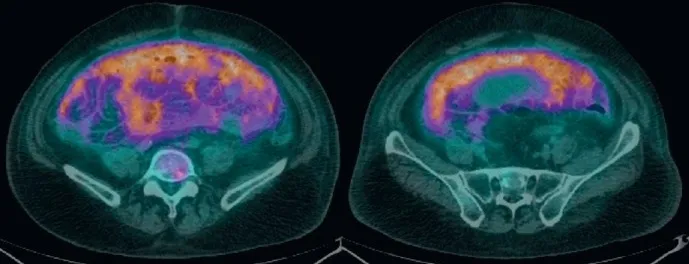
PET/CT scan showing diffuse uptake over peritoneal space (SUVmax from 5.6 to 6.4).
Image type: radiology (pet)